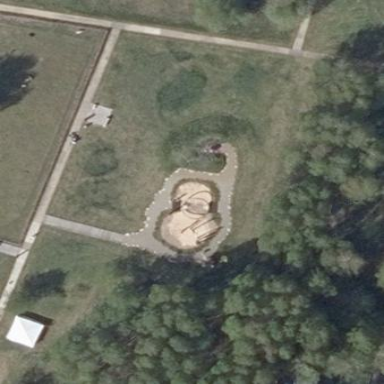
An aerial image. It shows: Playground with woodchips surface. It has swings and climbing frame.